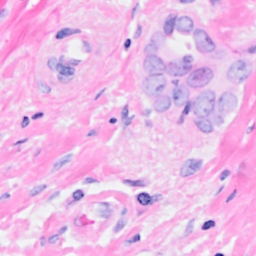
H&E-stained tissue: Breast